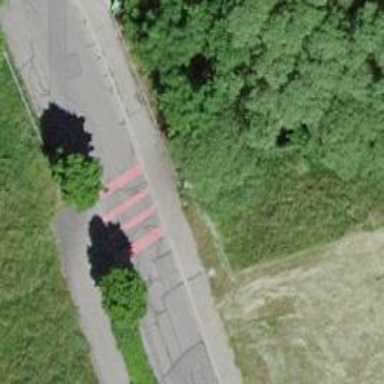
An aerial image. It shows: Zebra crossing on the road.